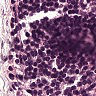
Metastatic tissue present: no